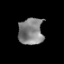
Tissue: lung
Cell type: Epithelial cells
Senescence score: 0.2249
Nuclear area (px): 641
Mean DAPI intensity: 131.69